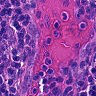
Metastatic tissue present: no